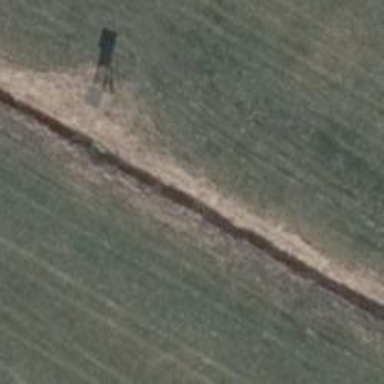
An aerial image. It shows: Hunting stand.